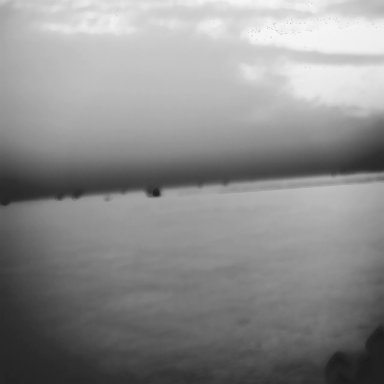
There are seven bulk_carriers in the infrared image.